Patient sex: M
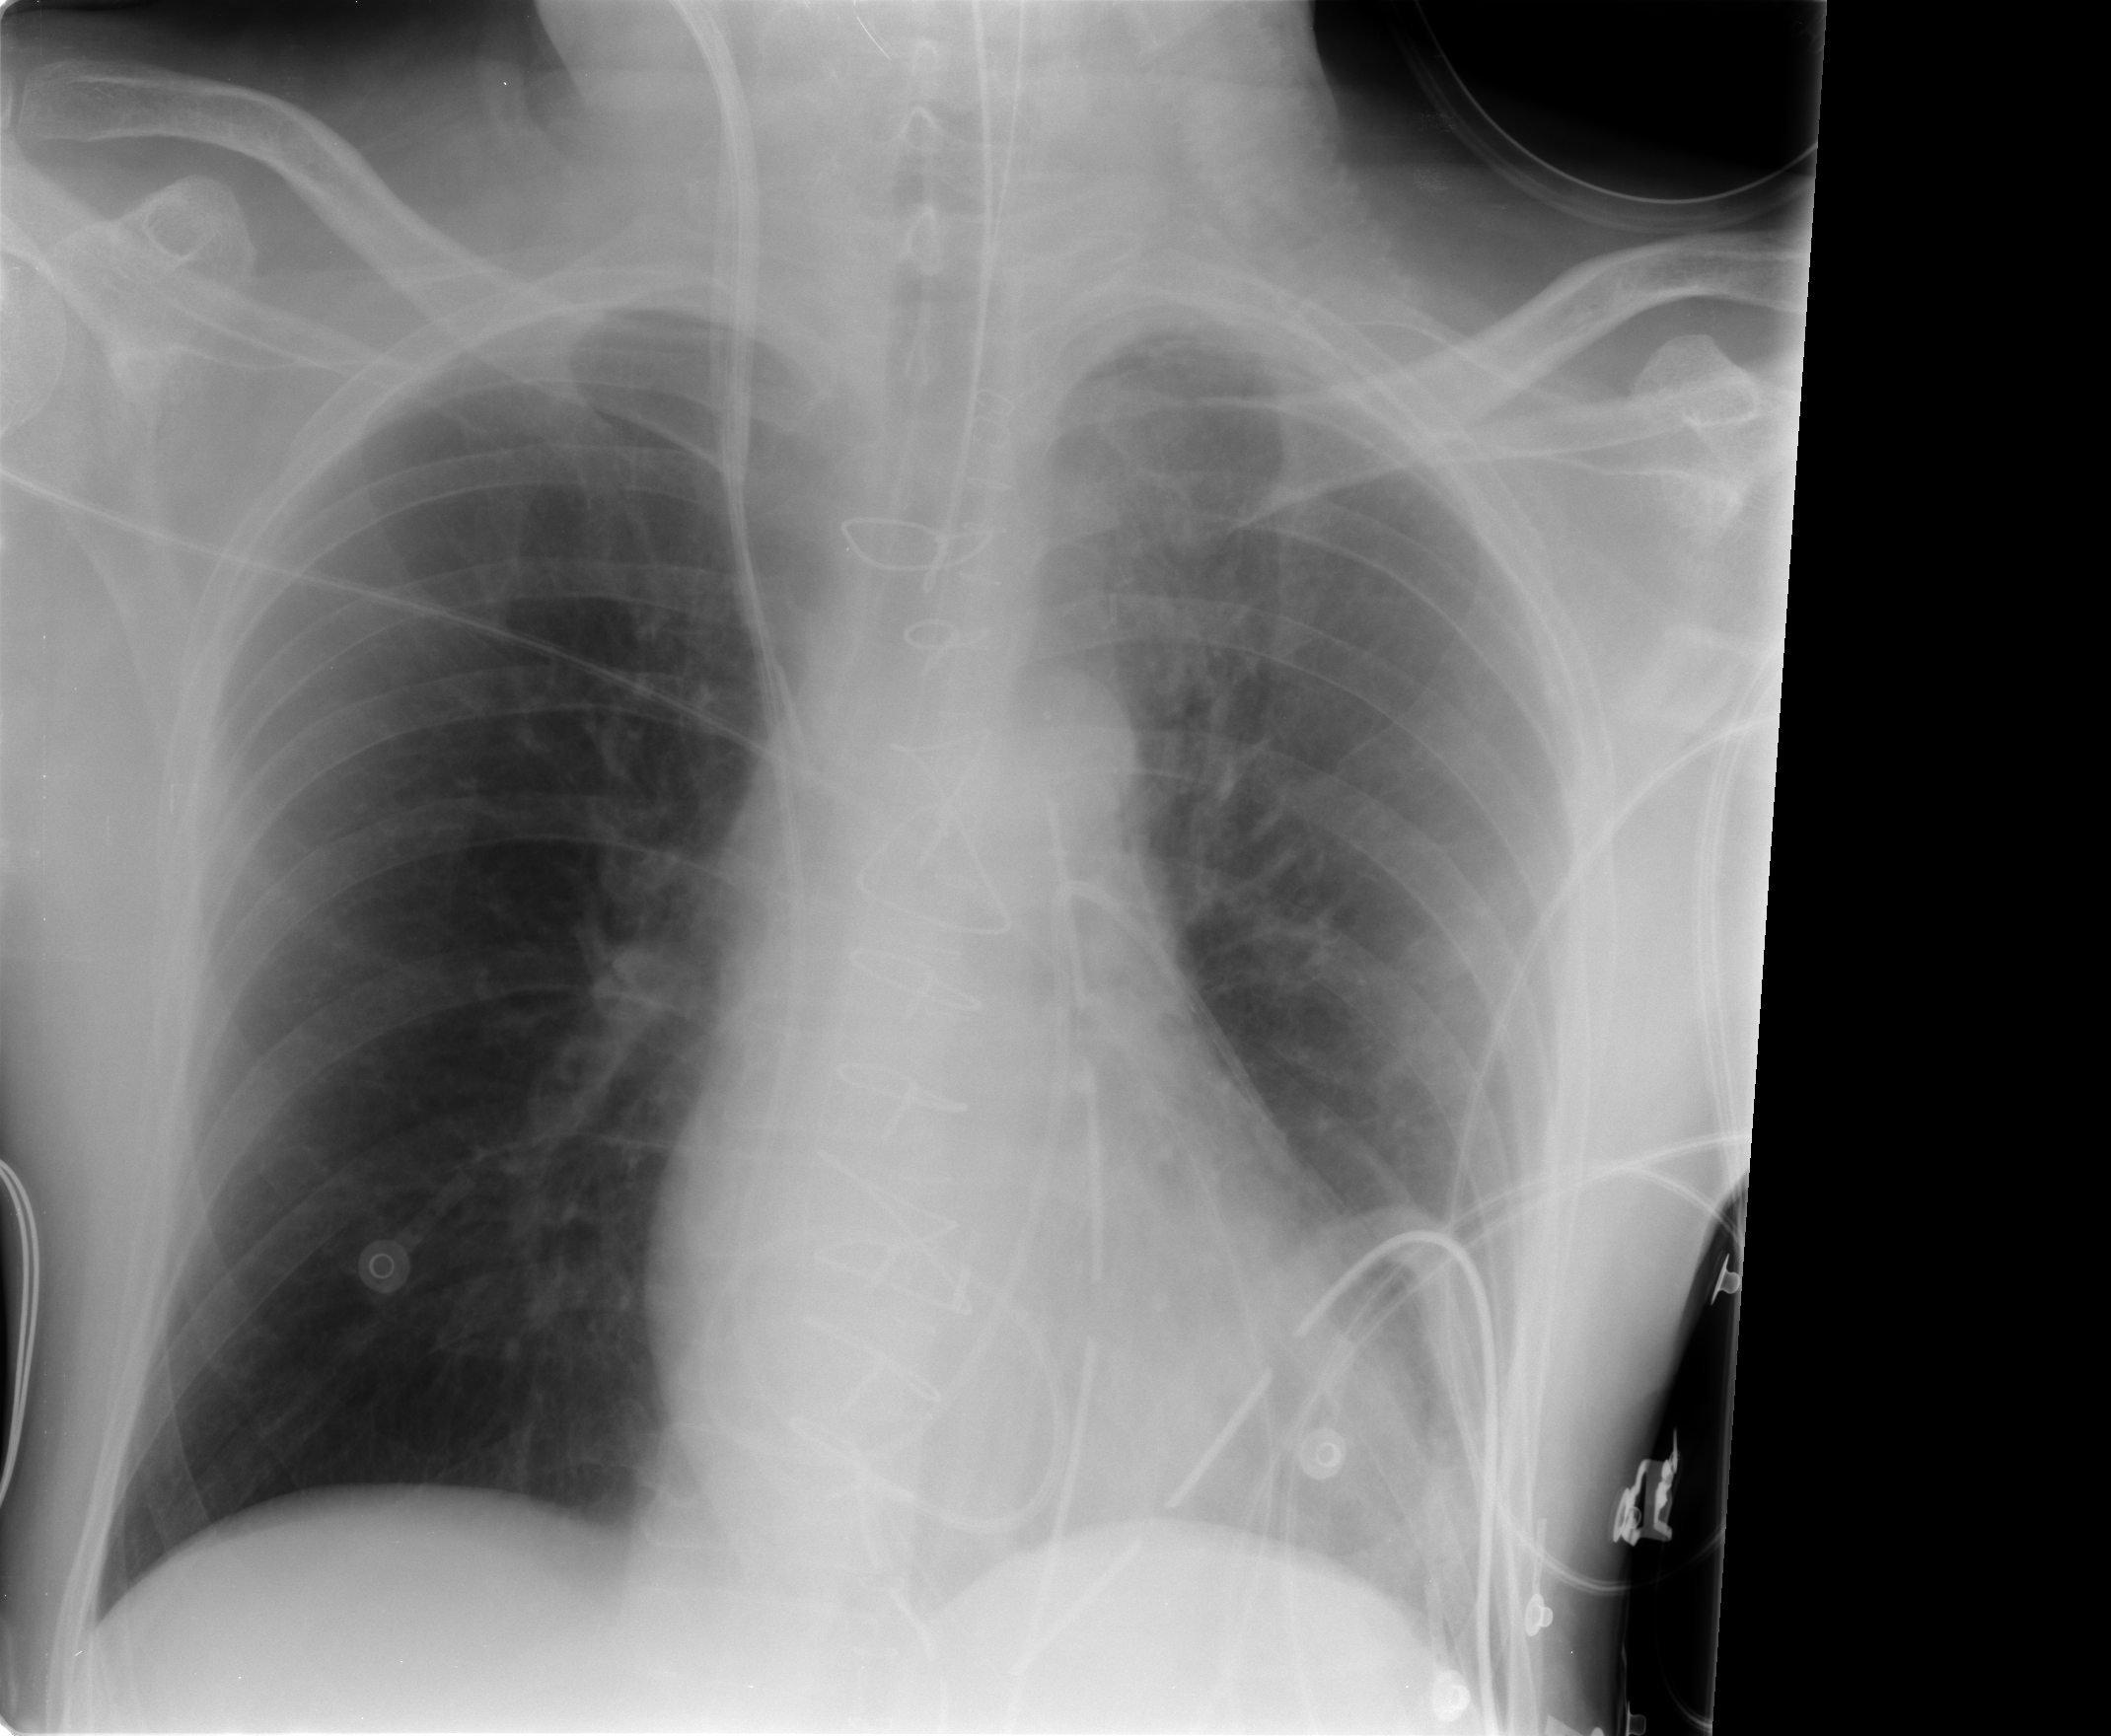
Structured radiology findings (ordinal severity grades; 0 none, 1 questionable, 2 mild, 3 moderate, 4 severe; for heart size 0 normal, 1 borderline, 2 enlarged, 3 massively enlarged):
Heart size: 1
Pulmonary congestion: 1
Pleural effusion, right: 0
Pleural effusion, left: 1
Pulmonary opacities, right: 0
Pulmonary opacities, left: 0
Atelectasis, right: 2
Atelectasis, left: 2